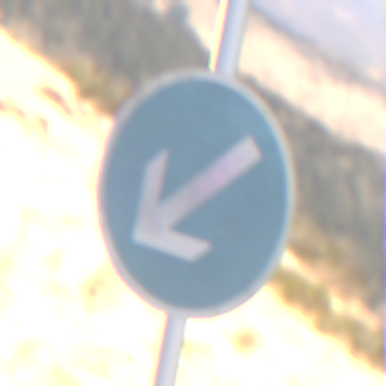
Verkehrszeichen: VorgeschriebeneVorbeifahrtLinks
Umgebung: Outdoor, Nature
Tageszeit: Midday
Wetter: Clear
Licht: Natural
Jahreszeit: NotSpecified
Kontrast: HighContrast